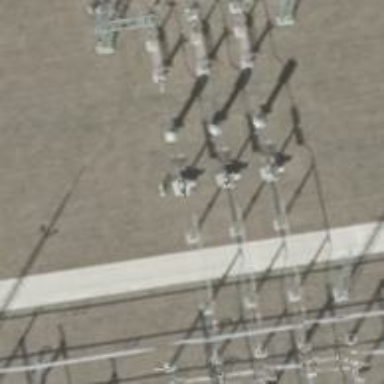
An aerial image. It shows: Outdoor switch with 3 cables.